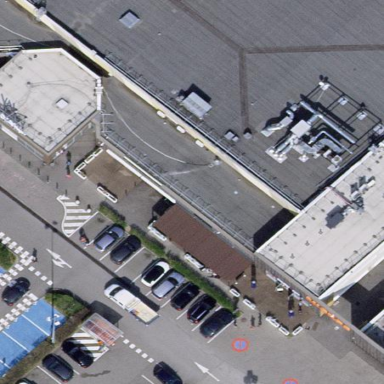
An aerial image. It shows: Building housing clothes shop.